Question:
I install the tomcat server on my openSuse port 8080, but I can connect to <URL> only in my local machine.
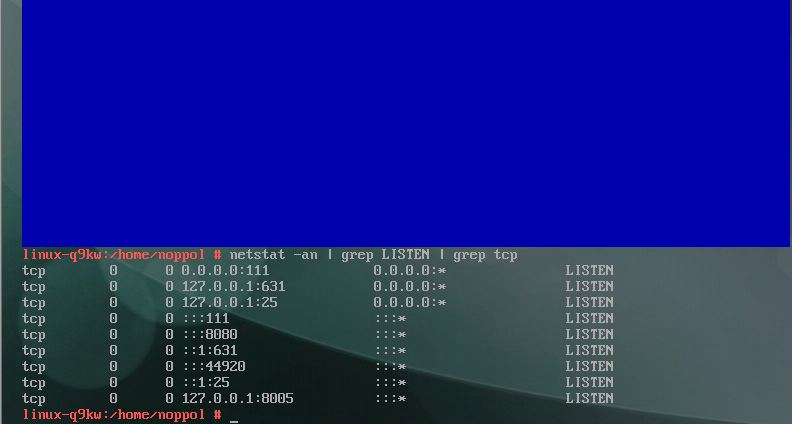
Answer: do you have a linux firewall like iptables configured?
If it's iptables you can fix this with this statement
'''
iptables -I INPUT -p tcp --dport 8080 -j ACCEPT
'''
(You change your iptables config to accept external tcp connections, please make shure that you know what you are doing if your are editing firewall ports)